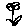
Label: flower